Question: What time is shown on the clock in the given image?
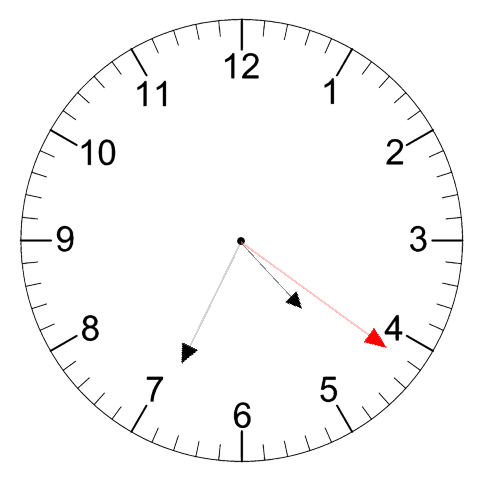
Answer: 04:34:21